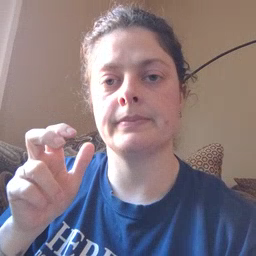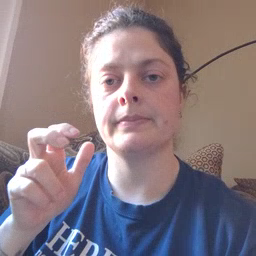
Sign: listen